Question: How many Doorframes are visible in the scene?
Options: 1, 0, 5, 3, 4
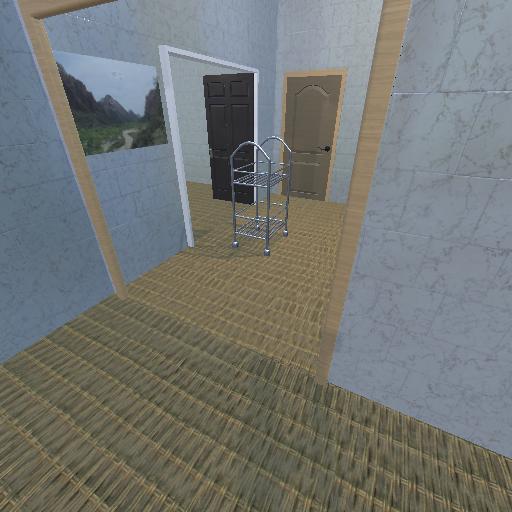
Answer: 1